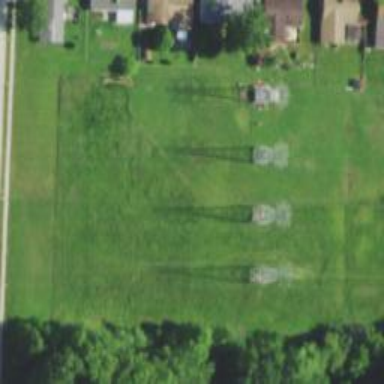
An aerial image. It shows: Lattice structure tower.